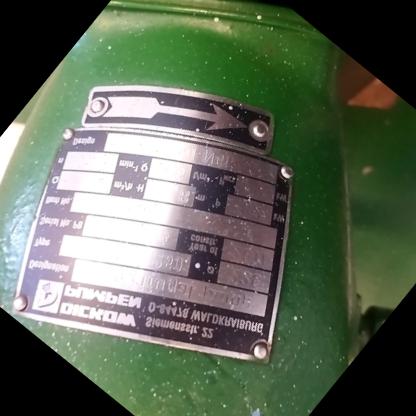
Klasa: tabliczka-znamionowa